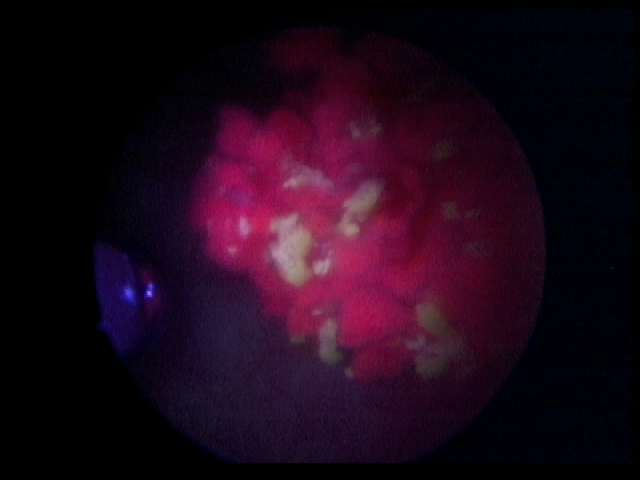
Modality: BLC
Class: Malignant
Subclass: LowGradePapillary
Lesion: L1
Stage: Ta
Morphology: Non-papillary
Bladder cancer association: Yes